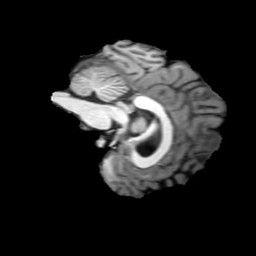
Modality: T1w
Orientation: sagittal
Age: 44
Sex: female
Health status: ill